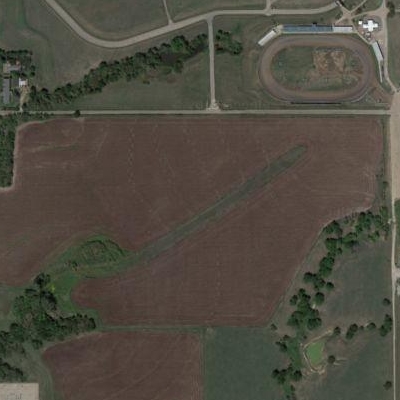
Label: Field